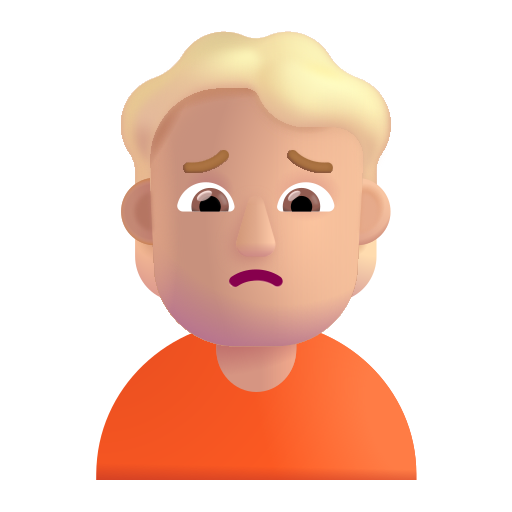
person frowning color  light